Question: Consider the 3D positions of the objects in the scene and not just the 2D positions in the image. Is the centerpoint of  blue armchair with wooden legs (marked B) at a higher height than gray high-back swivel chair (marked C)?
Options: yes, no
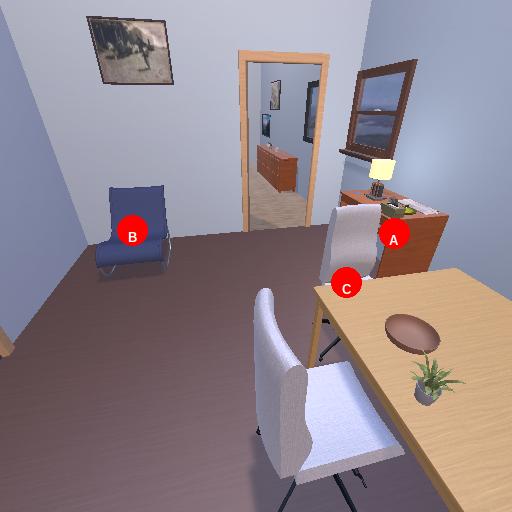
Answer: yes